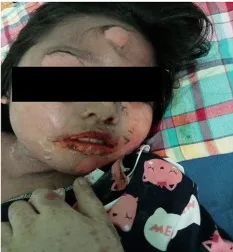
(C) Hemorrhagic crusting of the lips and skin desquamation.
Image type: medical_photograph (other_medical_photograph)